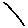
Label: line